Question: I'm new to hadoop. I'm trying to send, 2 float arguments to the reducer in the following code.mapper passing the arguments to reducer successfully but if i start running the reducer null pointer exception thrown.. can any one please help me out. thanks in advance.
'''
public class MaxTemperature extends Configured implements Tool {
public static class MapMapper extends Mapper<LongWritable, Text, Text, PairWritable>{
public void map(LongWritable key, Text value, Context context) throws IOException, InterruptedException{
String regex = ",";//''single quote not applicable for comma.
String[] val = value.toString().split(regex);
FloatWritable[] vv = new FloatWritable[2];
vv[0]= new FloatWritable(Float.parseFloat(val[3]));
vv[1]=new FloatWritable(Float.parseFloat(val[13]));
float dd=Float.parseFloat(val[3]);
PairWritable ddd = new PairWritable();
context.write(new Text(val[2]), ddd.set(vv[0], vv[1]));
}
}
public static class PairWritable extends ArrayWritable implements Writable{
public PairWritable() {
super(FloatWritable.class);
// TODO Auto-generated constructor stub
}
private FloatWritable floatone;
private FloatWritable floattwo;
public String toString() {
String s = Float.toString(floatone.get());
String a=Float.toString(floattwo.get());
String q = s+' '+a;
return q;
}
public void set(float f1, float f2){
FloatWritable ff1 = new FloatWritable(f1);
FloatWritable ff2 = new FloatWritable(f1);
set(ff1, ff2);
}
public PairWritable set(FloatWritable f1, FloatWritable f2){
this.floatone=f1;
this.floattwo=f2;
return this;
}
public float getone(){
return floatone.get();
}
public float gettwo(){
return floattwo.get();
}
public void write(DataOutput out) throws IOException {
// TODO Auto-generated method stub
this.floatone.write(out);
this.floattwo.write(out);
}
public void readFields(DataInput in) throws IOException {
// TODO Auto-generated method stub
this.floatone.readFields(in);
this.floattwo.readFields(in);
}
}
public static class Mapreducers extends Reducer<Text,PairWritable, Text,PairWritable>{
public void reduce(Text key, Iterable<PairWritable> values,Context context) throws IOException, InterruptedException{
float sumone =0;
float sumtwo=0;
for(PairWritable dd: values){
sumone+=dd.getone();
sumtwo+=dd.gettwo();
}
FloatWritable result1 = new FloatWritable(sumone);
FloatWritable result2 = new FloatWritable(sumtwo);
PairWritable ddd = new PairWritable();
context.write(key, ddd.set(result1, result2));
}
}
public int run(String[] args) throws Exception {
Job job = new Job();
job.setJarByClass(MaxTemperature.class);
job.setJobName("MaxTemperature");
Configuration conf = new Configuration();
FileSystem fs = FileSystem.get(URI.create(args[0]), conf);
if(fs.exists(new Path(args[1]))){
fs.delete(new Path(args[1]),true);
}
FileInputFormat.addInputPath(job, new Path(args[0]));
FileOutputFormat.setOutputPath(job, new Path(args[1]));
job.setMapperClass(MapMapper.class);
//job.setCombinerClass(Mapreducers.class);
//job.setNumReduceTasks(0);
job.setReducerClass(Mapreducers.class);
job.setOutputKeyClass(Text.class);
job.setOutputValueClass(PairWritable.class);
return job.waitForCompletion(true)?0:1;
}
public static void main(String[] args) throws Exception{
int xx =1;
xx = ToolRunner.run(new MaxTemperature(), args);
System.exit(xx);
}
}
'''
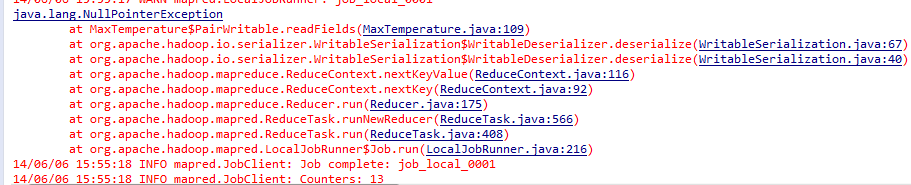
Answer: I the problem is simply that on deserialization, nothing is populating the 'floatone' and 'floattwo' fields. You're trying to populate the data within objects that don't exist. This:
'''
public void readFields(DataInput in) throws IOException {
this.floatone.readFields(in);
this.floattwo.readFields(in);
}
'''
should probably be:
'''
public void readFields(DataInput in) throws IOException {
floatone = new FloatWritable();
floattwo = new FloatWritable();
floatone.readFields(in);
floattwo.readFields(in);
}
'''
Alternatively, change both 'write' and 'readFields':
'''
public void write(DataOutput out) throws IOException {
out.writeFloat(floatone.get());
out.writeFloat(floattwo.get());
}
public void readFields(DataInput in) throws IOException {
floatone = new FloatWritable(in.readFloat());
floattwo = new FloatWritable(in.readFloat());
}
'''
That looks clearer and potentially more efficient to me.